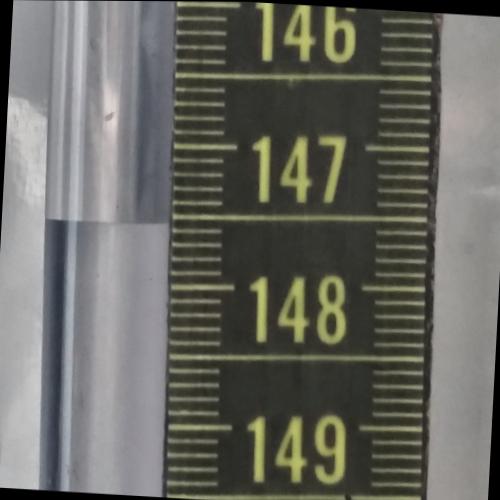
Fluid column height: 147.6 cm